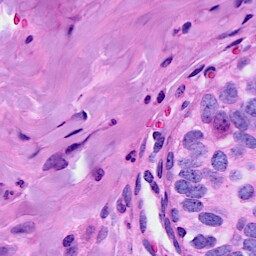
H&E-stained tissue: Breast